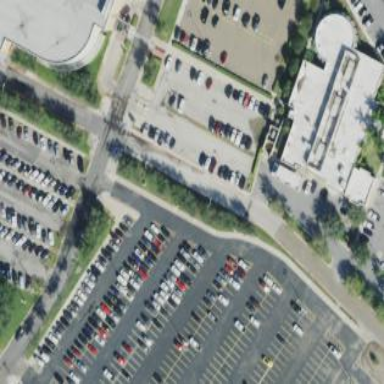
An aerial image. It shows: Parking area.